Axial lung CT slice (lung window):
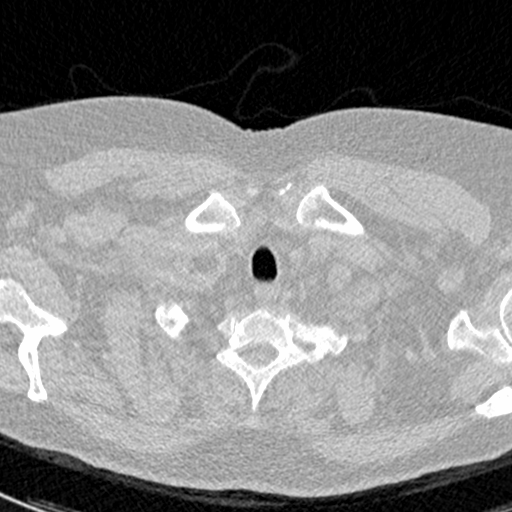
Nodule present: no